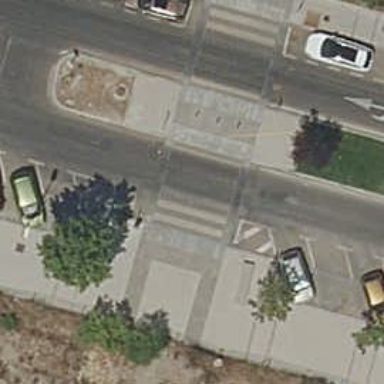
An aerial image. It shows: Zebra crossing on the road.